Interaction volume radius: 10 \u00c5
Interaction volume height: 15 \u00c5
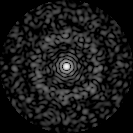
Disorder parameter: 0.8446